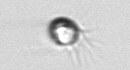
Label: Balanion